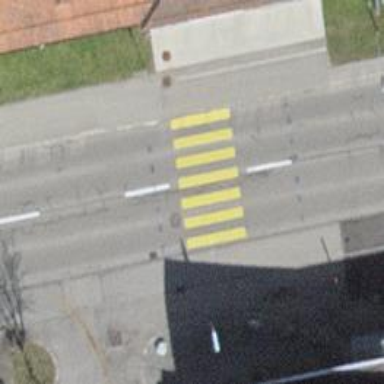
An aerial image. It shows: Marked road crossing.